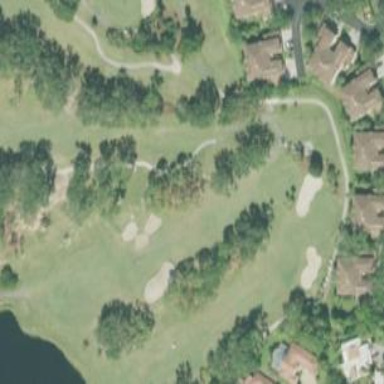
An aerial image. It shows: Golf fairway surrounded by grass.